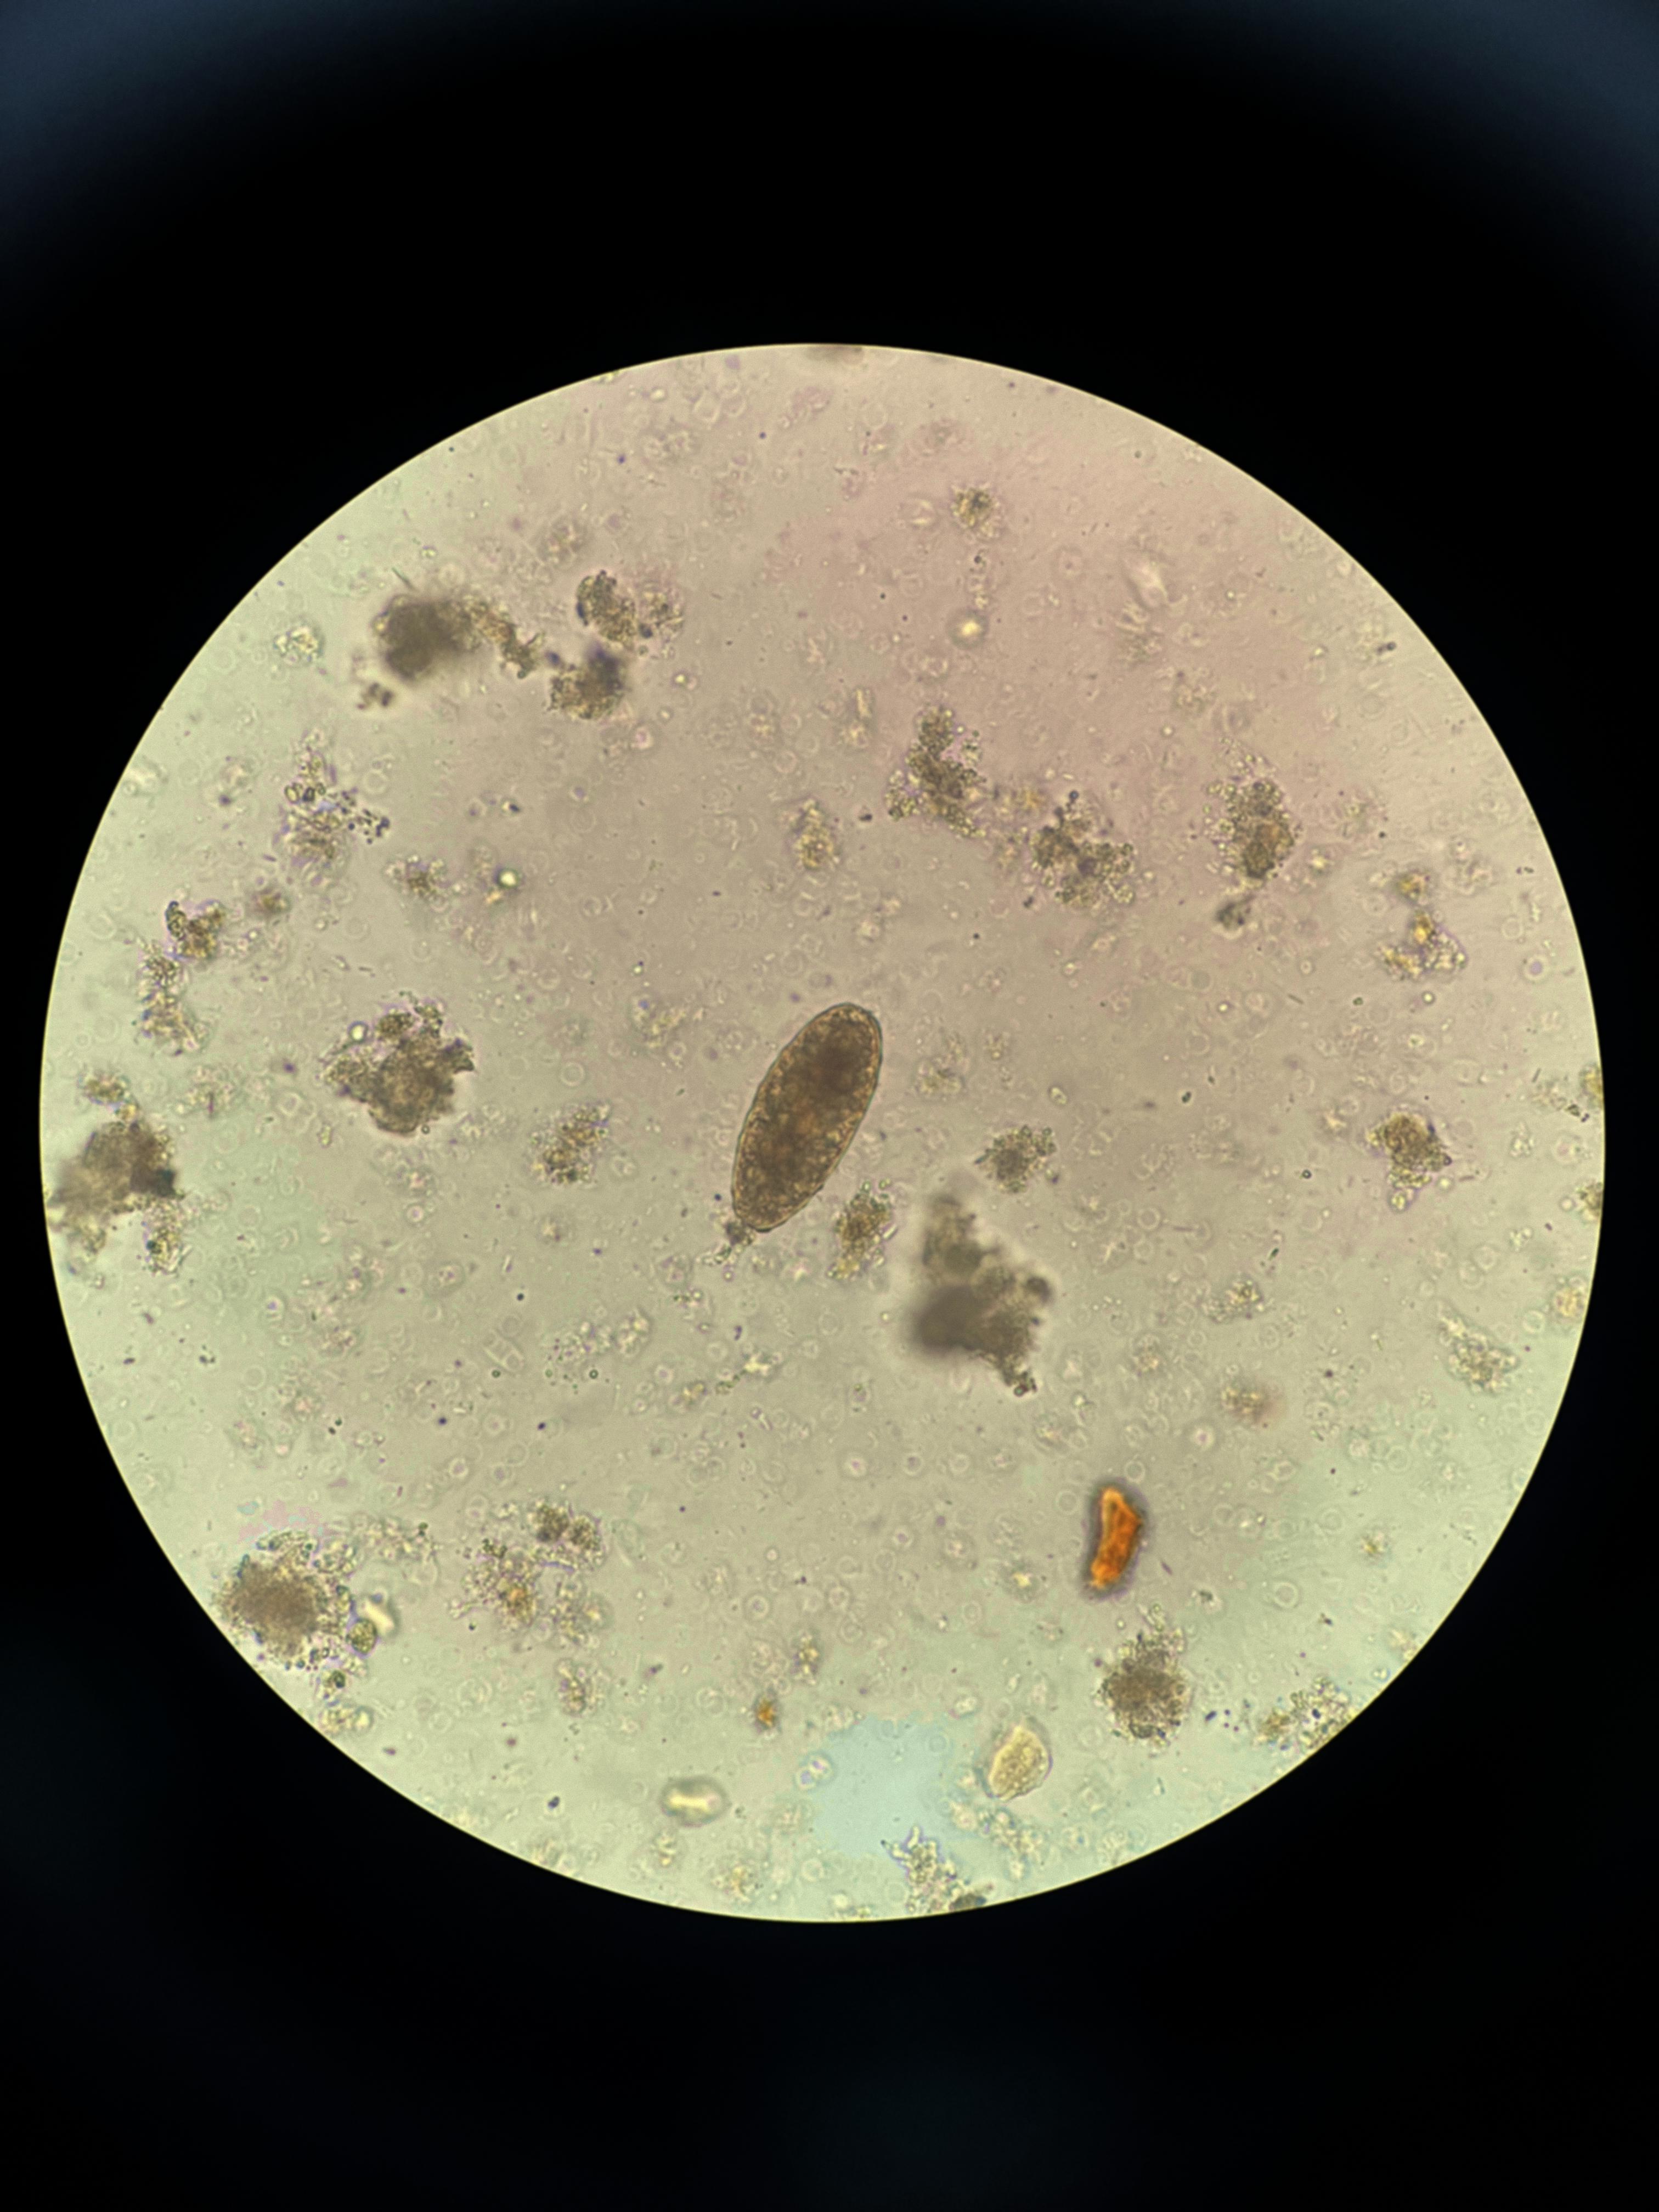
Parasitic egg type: Ascaris lumbricoides